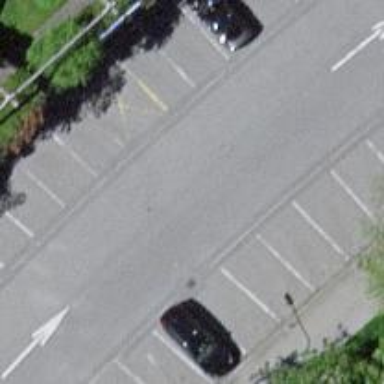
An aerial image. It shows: Parking area with asphalt surface.